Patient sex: M
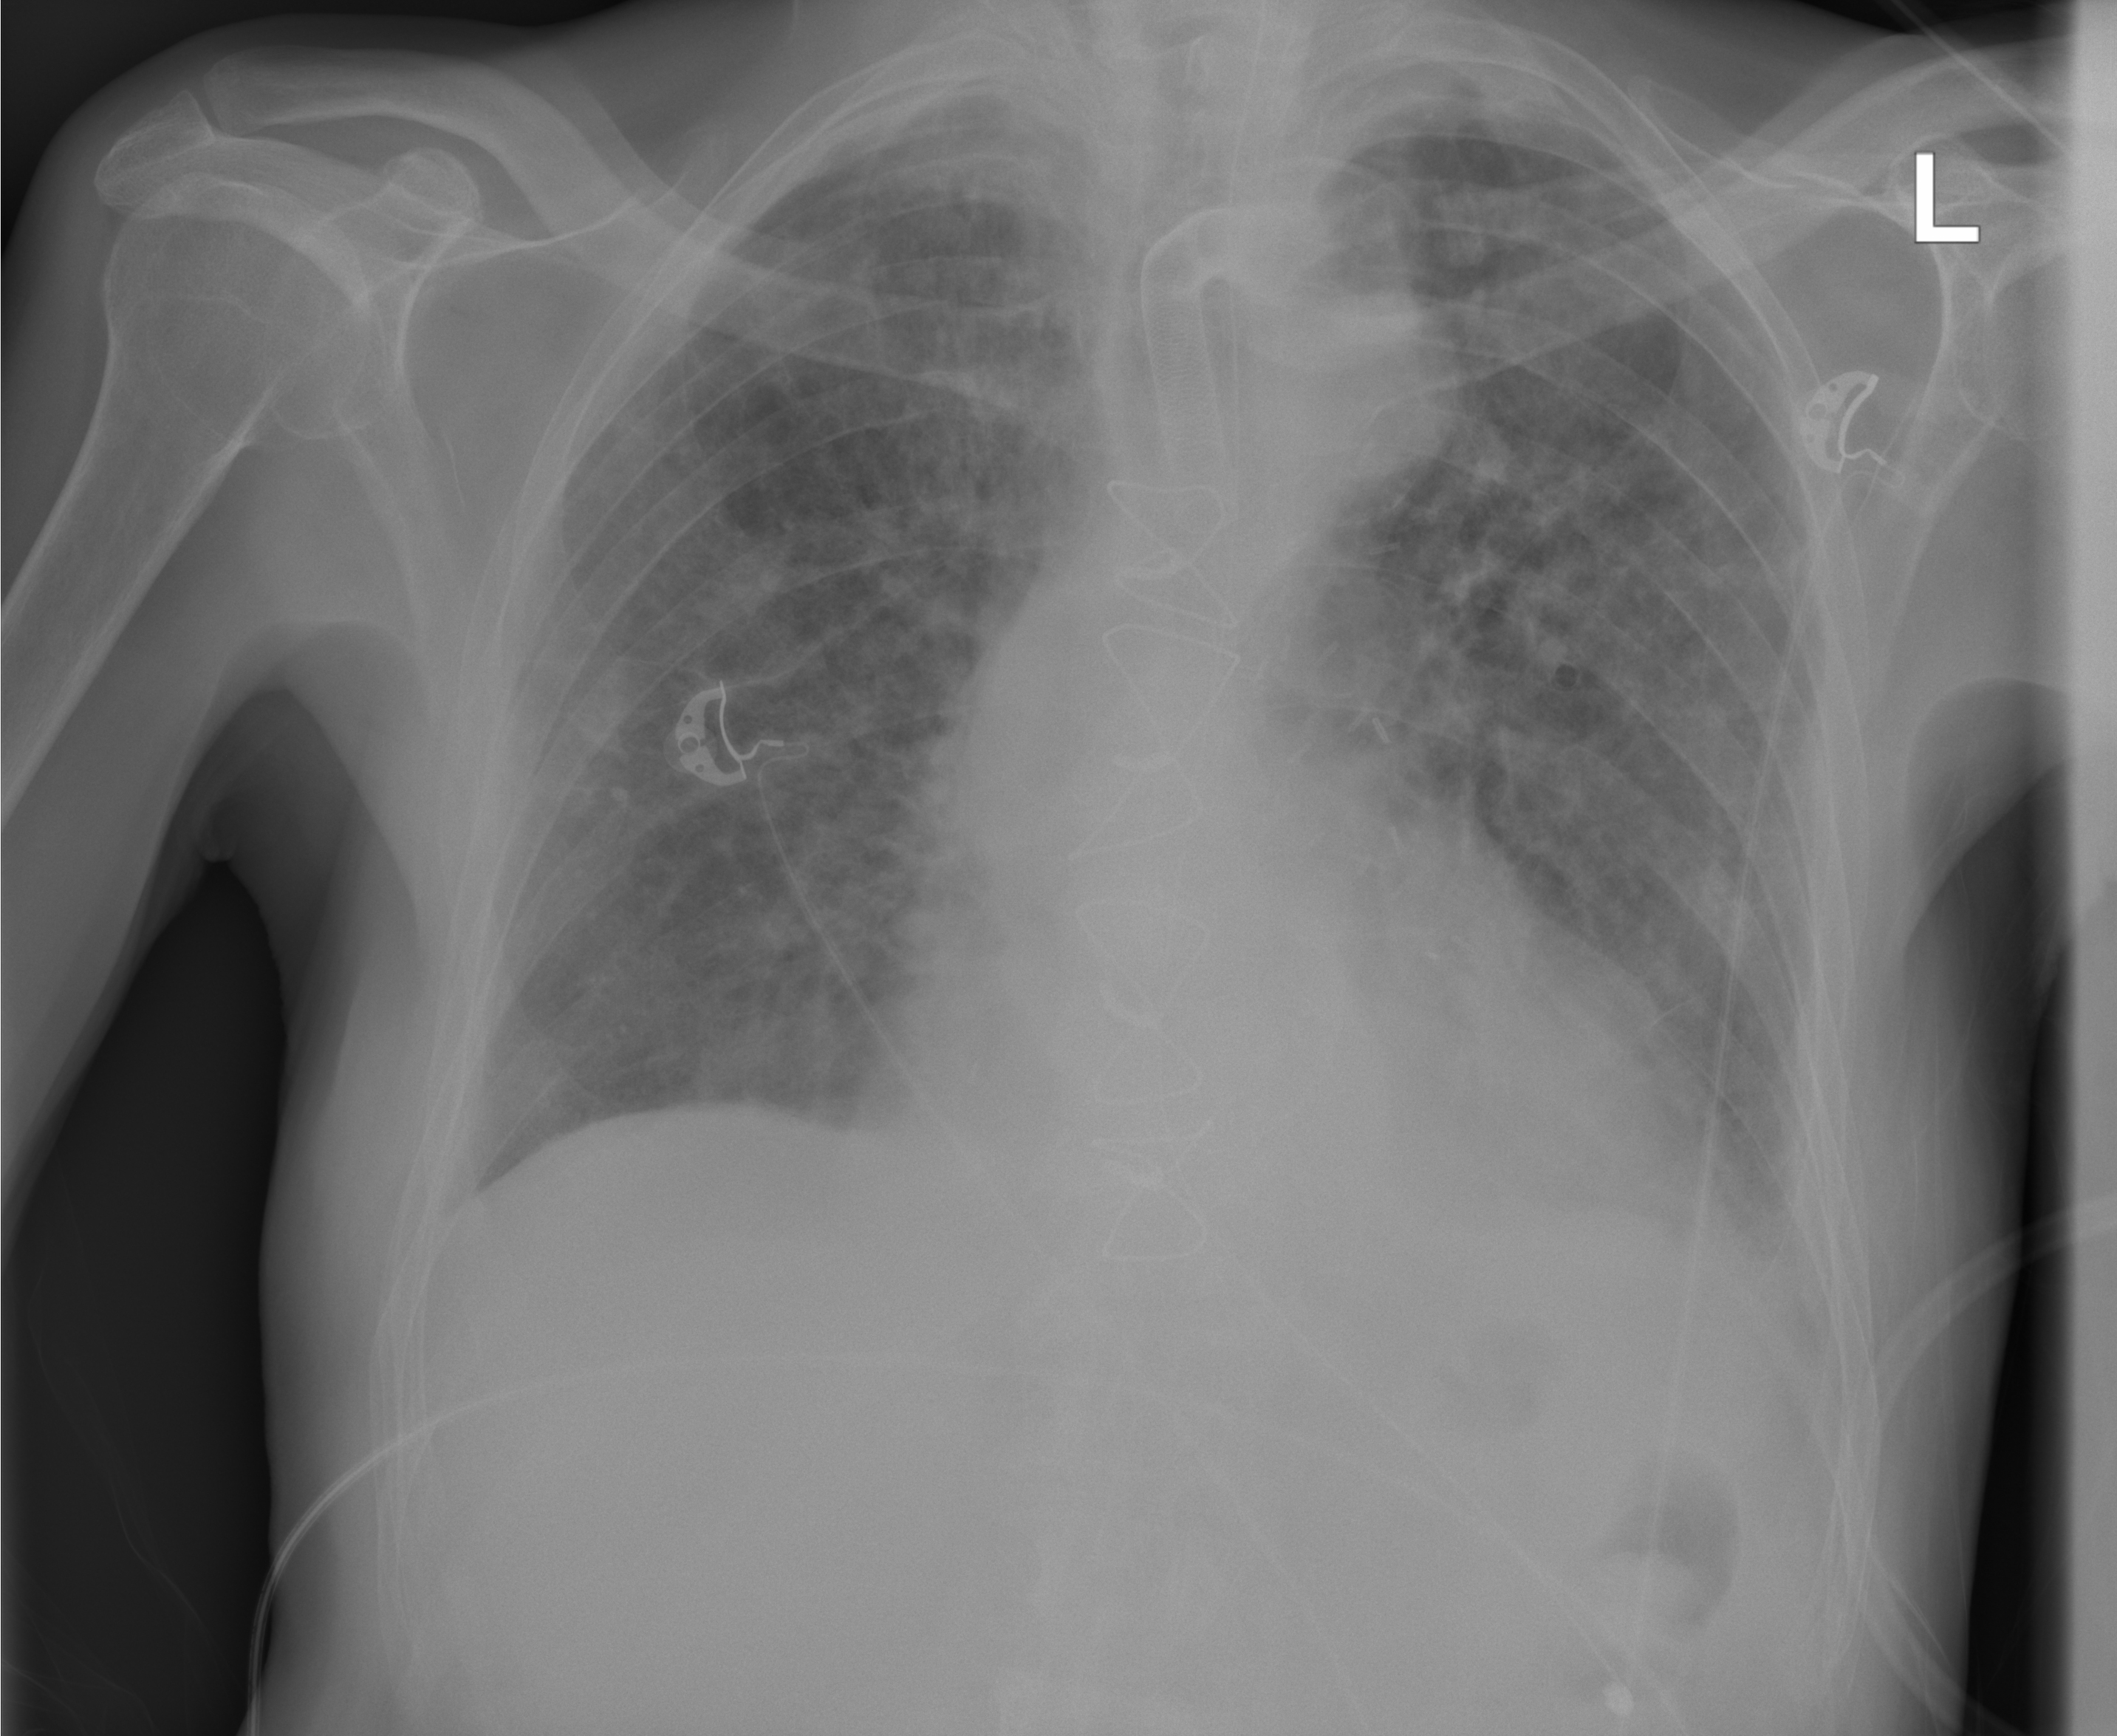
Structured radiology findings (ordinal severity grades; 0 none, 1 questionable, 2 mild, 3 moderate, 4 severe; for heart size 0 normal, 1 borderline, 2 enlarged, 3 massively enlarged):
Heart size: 2
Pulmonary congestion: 2
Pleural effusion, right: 0
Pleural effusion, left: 2
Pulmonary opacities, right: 2
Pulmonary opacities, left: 2
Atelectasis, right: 0
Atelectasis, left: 2